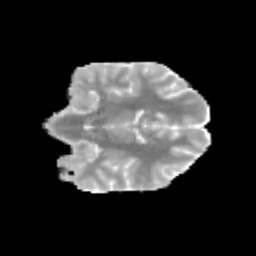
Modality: MD
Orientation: coronal
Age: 14
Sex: female
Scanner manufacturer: siemens
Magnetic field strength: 3 T
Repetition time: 3.8 s
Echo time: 0.07 s